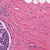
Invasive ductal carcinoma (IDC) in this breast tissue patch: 0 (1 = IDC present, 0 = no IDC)